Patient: sex F, age 77
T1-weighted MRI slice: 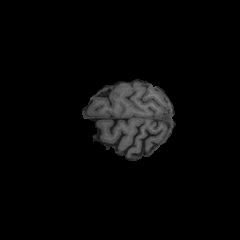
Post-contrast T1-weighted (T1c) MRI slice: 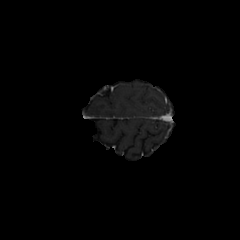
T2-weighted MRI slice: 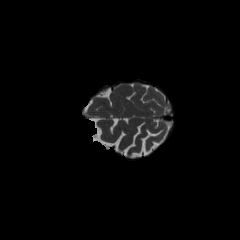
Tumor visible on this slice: no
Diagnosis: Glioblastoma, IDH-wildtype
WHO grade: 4